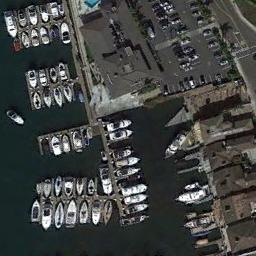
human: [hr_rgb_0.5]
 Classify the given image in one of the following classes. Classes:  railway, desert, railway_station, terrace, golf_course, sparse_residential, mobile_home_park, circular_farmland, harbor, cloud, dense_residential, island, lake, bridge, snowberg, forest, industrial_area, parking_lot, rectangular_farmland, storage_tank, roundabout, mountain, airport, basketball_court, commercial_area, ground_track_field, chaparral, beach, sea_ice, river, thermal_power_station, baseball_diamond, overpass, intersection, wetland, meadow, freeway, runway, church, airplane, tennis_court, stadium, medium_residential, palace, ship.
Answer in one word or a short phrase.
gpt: harbor